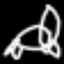
Label: frog